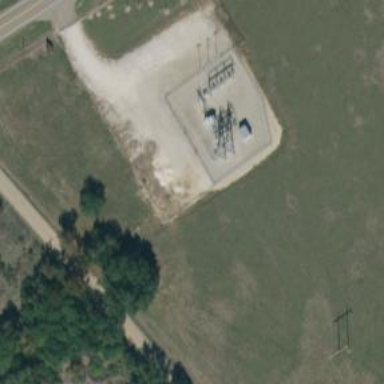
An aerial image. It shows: Distribution power substation secured by fence.